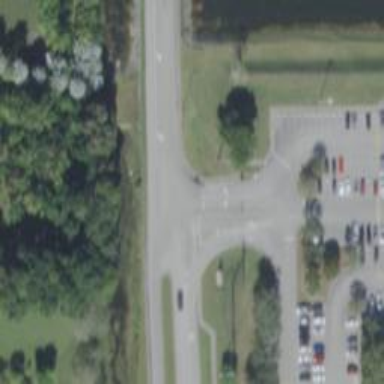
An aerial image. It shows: Unmarked road crossing.